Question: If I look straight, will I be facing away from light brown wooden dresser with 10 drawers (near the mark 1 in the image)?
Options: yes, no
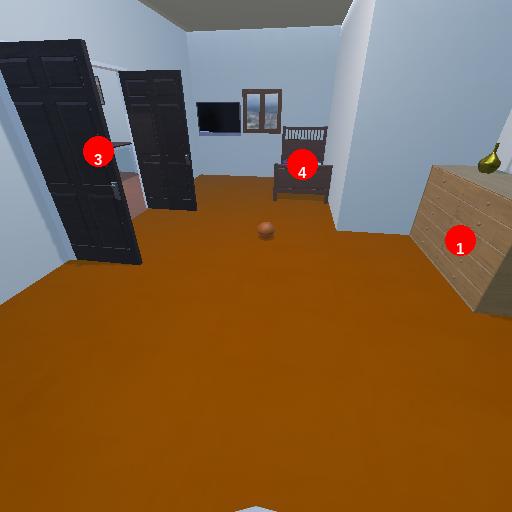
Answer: yes